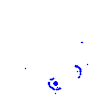
Particle: kaon